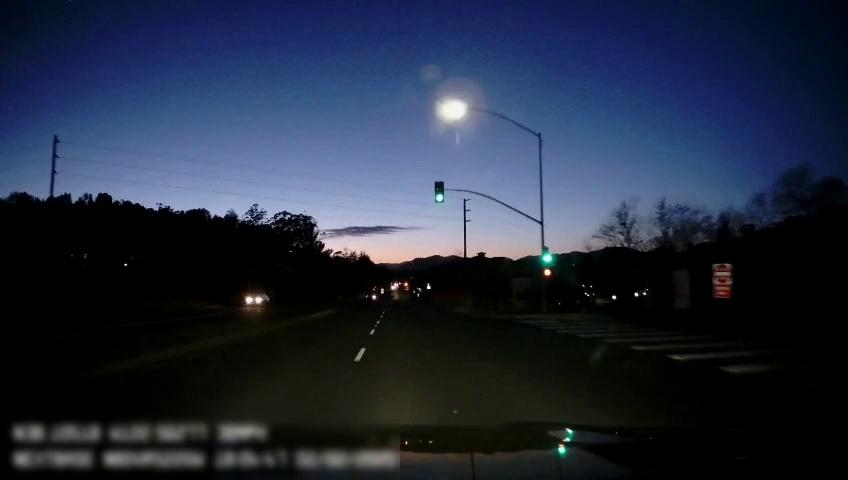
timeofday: Dusk/Dawn/Twilight
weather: Other
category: Drivable Space
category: Drivable Space
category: Vehicles | Car
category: Lanes | Opposite Lane
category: Lanes | Opposite Lane
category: Lanes | Alternate Lane
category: Traffic | Signs
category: Traffic | Lights
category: Traffic | Lights